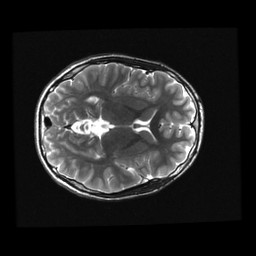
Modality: T2w
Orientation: axial
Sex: male
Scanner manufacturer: ge
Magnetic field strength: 3 T
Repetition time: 5 s
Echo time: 0.1012 s